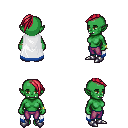
a pixel art fantasy rpg character, female body template, orc, green skin, white trimmed cape, magenta pants, ruby red long mohawk hairstyle, bracelets, metal boots, four views (front, back, left, right), 2x2 character sprite sheet, small pixel art, hard edges, no anti-aliasing